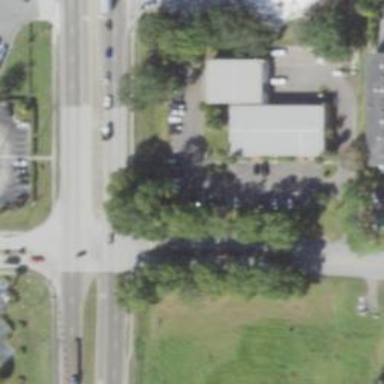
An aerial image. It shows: Footway with asphalt surface and crossing.